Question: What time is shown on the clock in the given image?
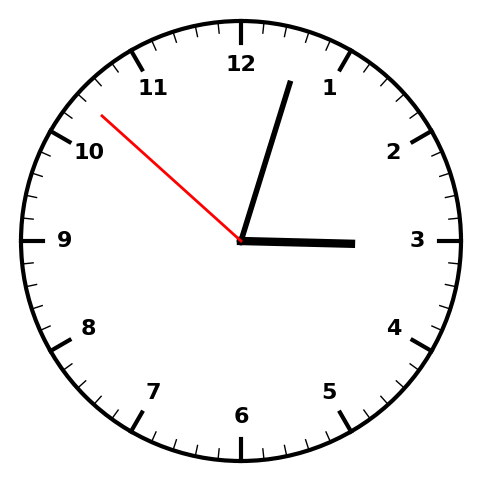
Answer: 03:02:52